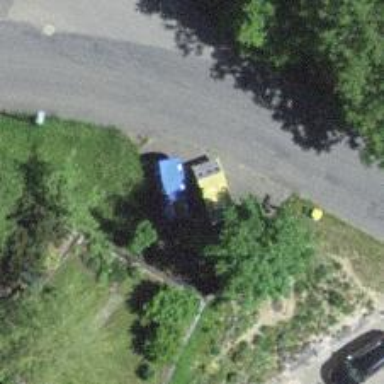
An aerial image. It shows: Recycling container in the area designated for recycling.